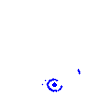
Particle: pion